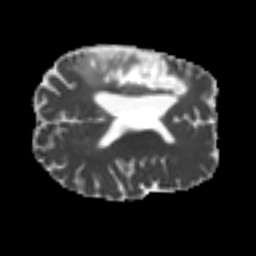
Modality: MD
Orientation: axial
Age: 58
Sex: male
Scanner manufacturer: siemens
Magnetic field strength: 3 T
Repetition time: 4.987 s
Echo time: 0.0792 s